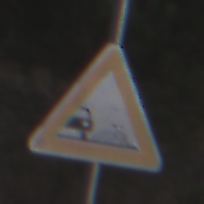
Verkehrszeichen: SplittSchotter
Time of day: MorningAfternoon
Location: Outdoor (Nature)
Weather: PartlyCloudy
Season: NotSpecified
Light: Natural